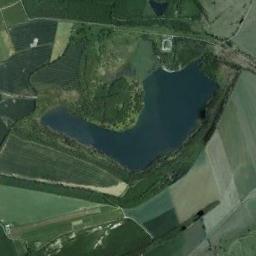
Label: lake